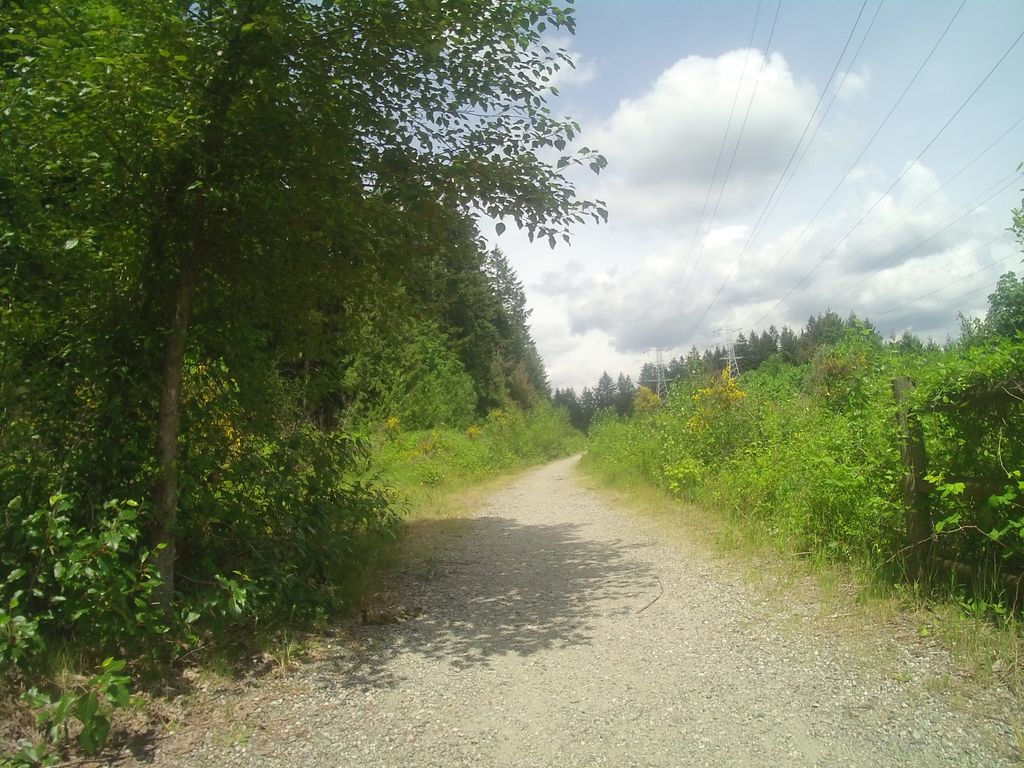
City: vancouver